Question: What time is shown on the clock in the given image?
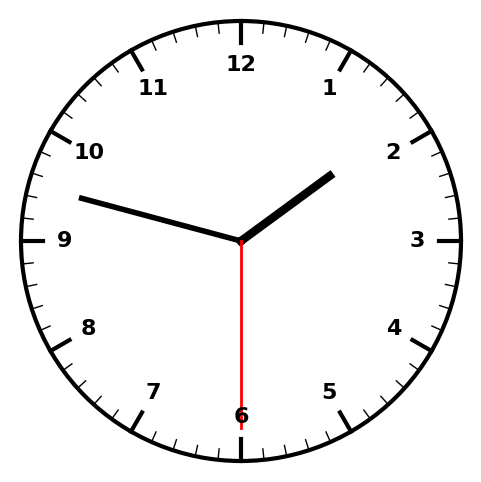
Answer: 01:47:30